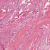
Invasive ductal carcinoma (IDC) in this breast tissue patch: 1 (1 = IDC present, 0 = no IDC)